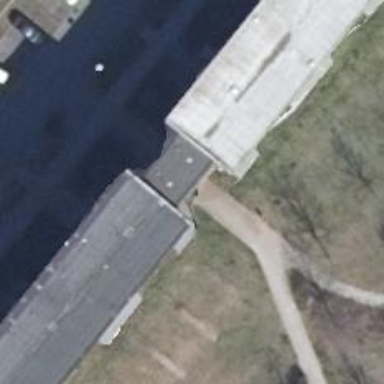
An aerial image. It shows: Footway tunnel passing through building.